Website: crate-barrel
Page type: payment
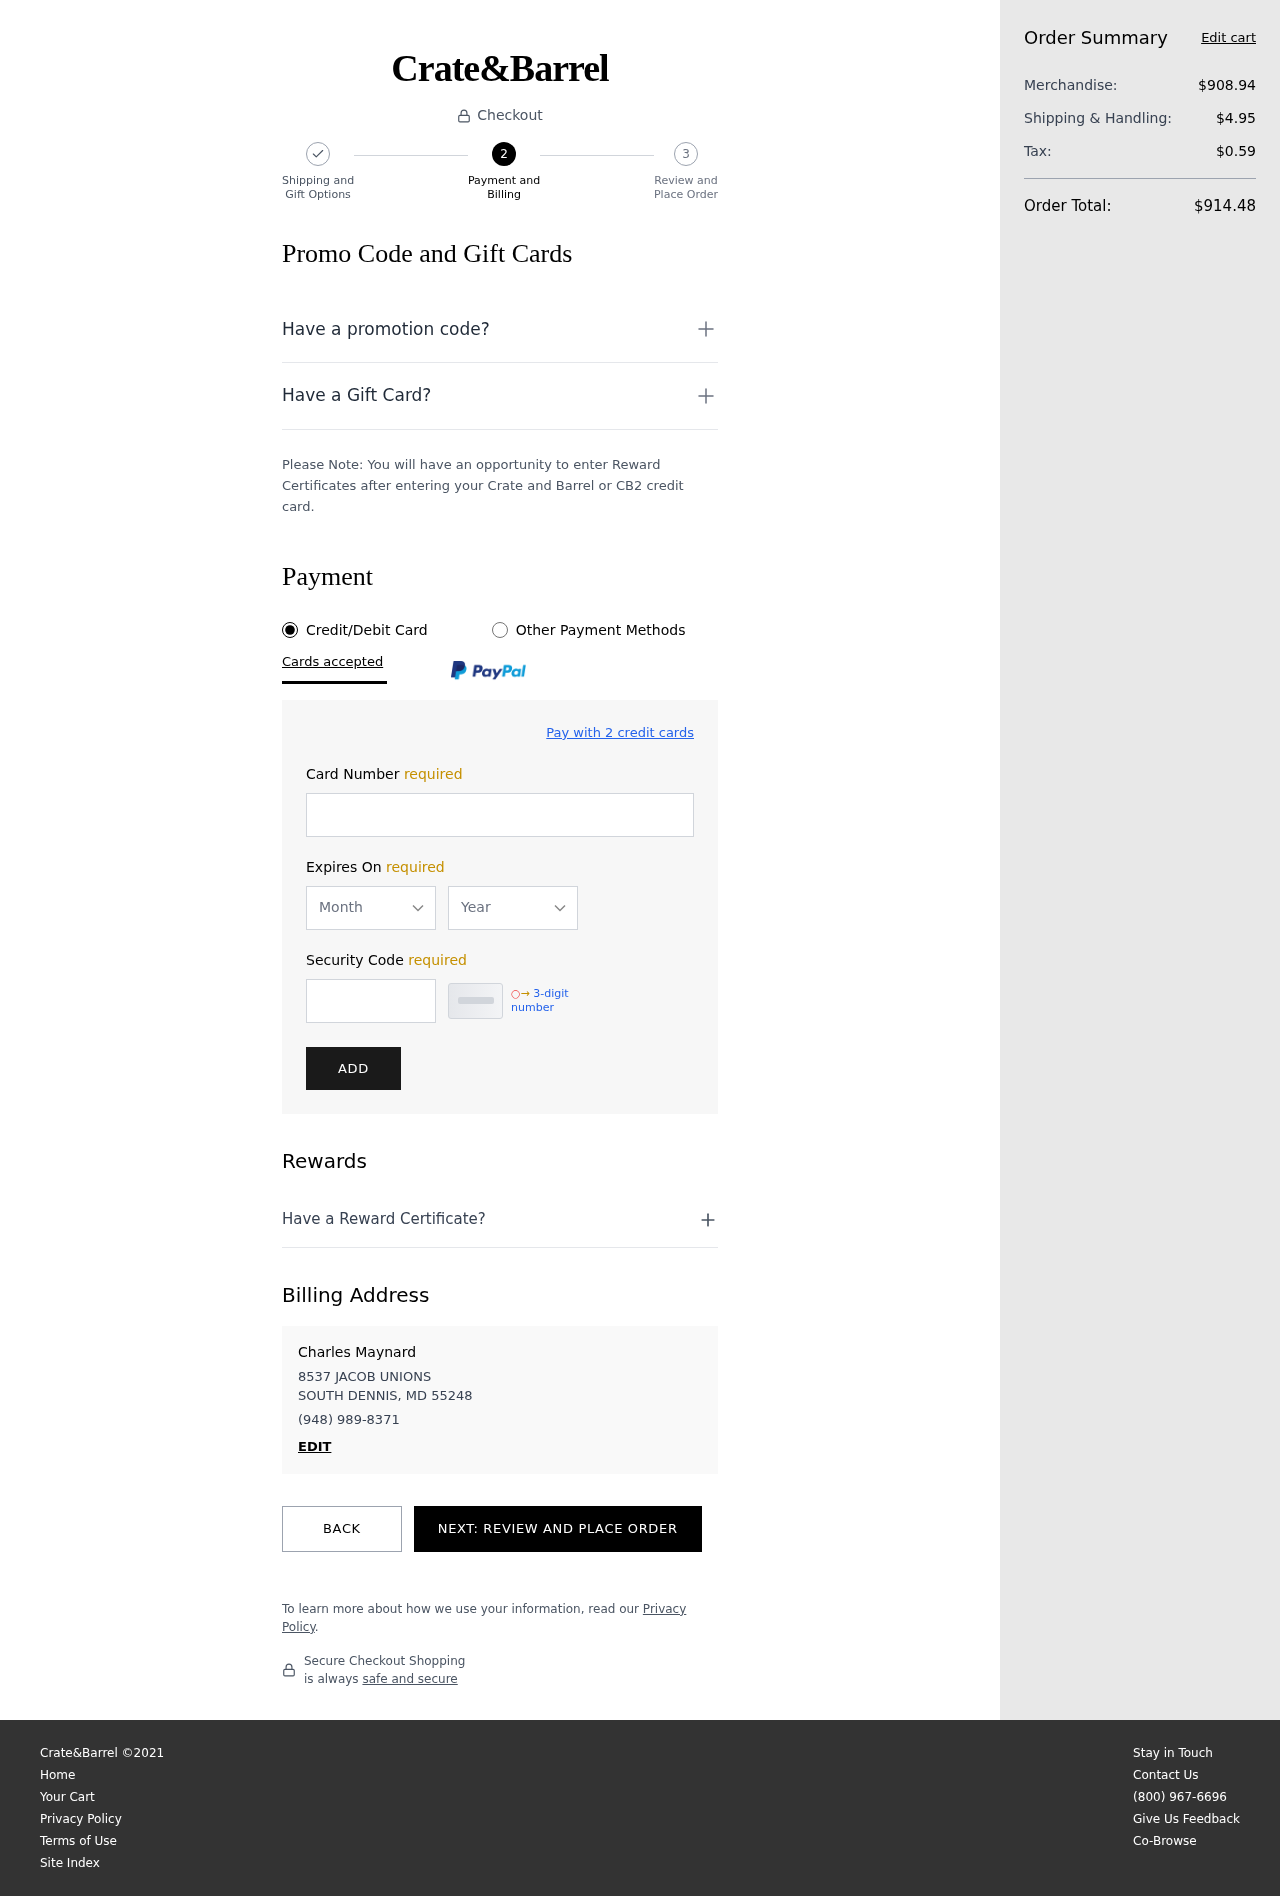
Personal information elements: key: PII_CARD_EXPIRY_MONTH
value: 05
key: PII_CARD_EXPIRY_YEAR
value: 29
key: PII_CITY_STATE_ZIP
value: SOUTH DENNIS, MD 55248
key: PII_FULLNAME
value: Charles Maynard
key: PII_PHONE
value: (948) 989-8371
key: PII_STREET
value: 8537 JACOB UNIONS
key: PII_CARD_NUMBER
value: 5245 1214 0529 2580
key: PII_CARD_CVV
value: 276
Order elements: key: ORDER_SUBTOTAL
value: $908.94
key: ORDER_SHIPPING_COST
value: $4.95
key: ORDER_TAX
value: $0.59
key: ORDER_TOTAL
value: $914.48